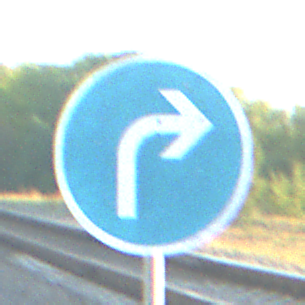
Verkehrszeichen: VorgeschriebeneFahrtrichtungRechts
Umgebung: Outdoor, RoadRail
Tageszeit: SunriseSunset
Wetter: Clear
Licht: Natural
Jahreszeit: NotSpecified
Kontrast: HighContrast